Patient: sex F, age 62
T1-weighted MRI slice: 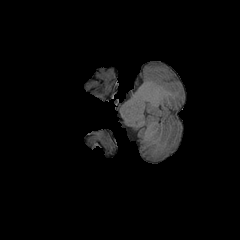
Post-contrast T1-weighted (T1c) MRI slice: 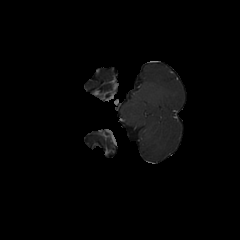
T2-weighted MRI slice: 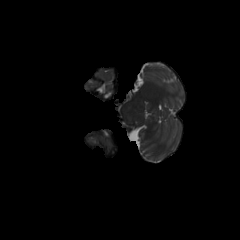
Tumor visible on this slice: no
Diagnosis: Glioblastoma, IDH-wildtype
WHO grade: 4